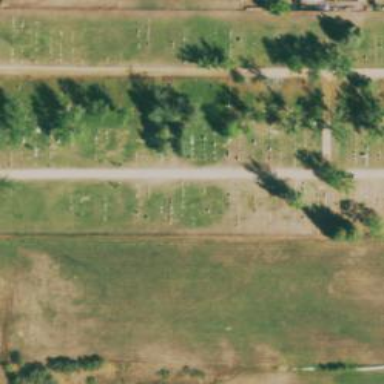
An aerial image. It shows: Historic tomb with tombstone.